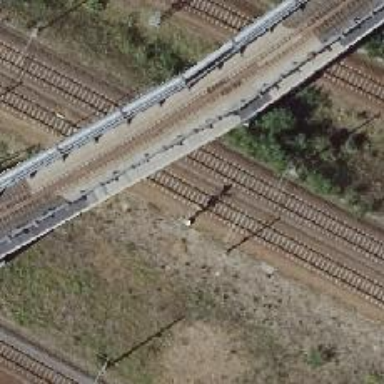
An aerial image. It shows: Railway signal.